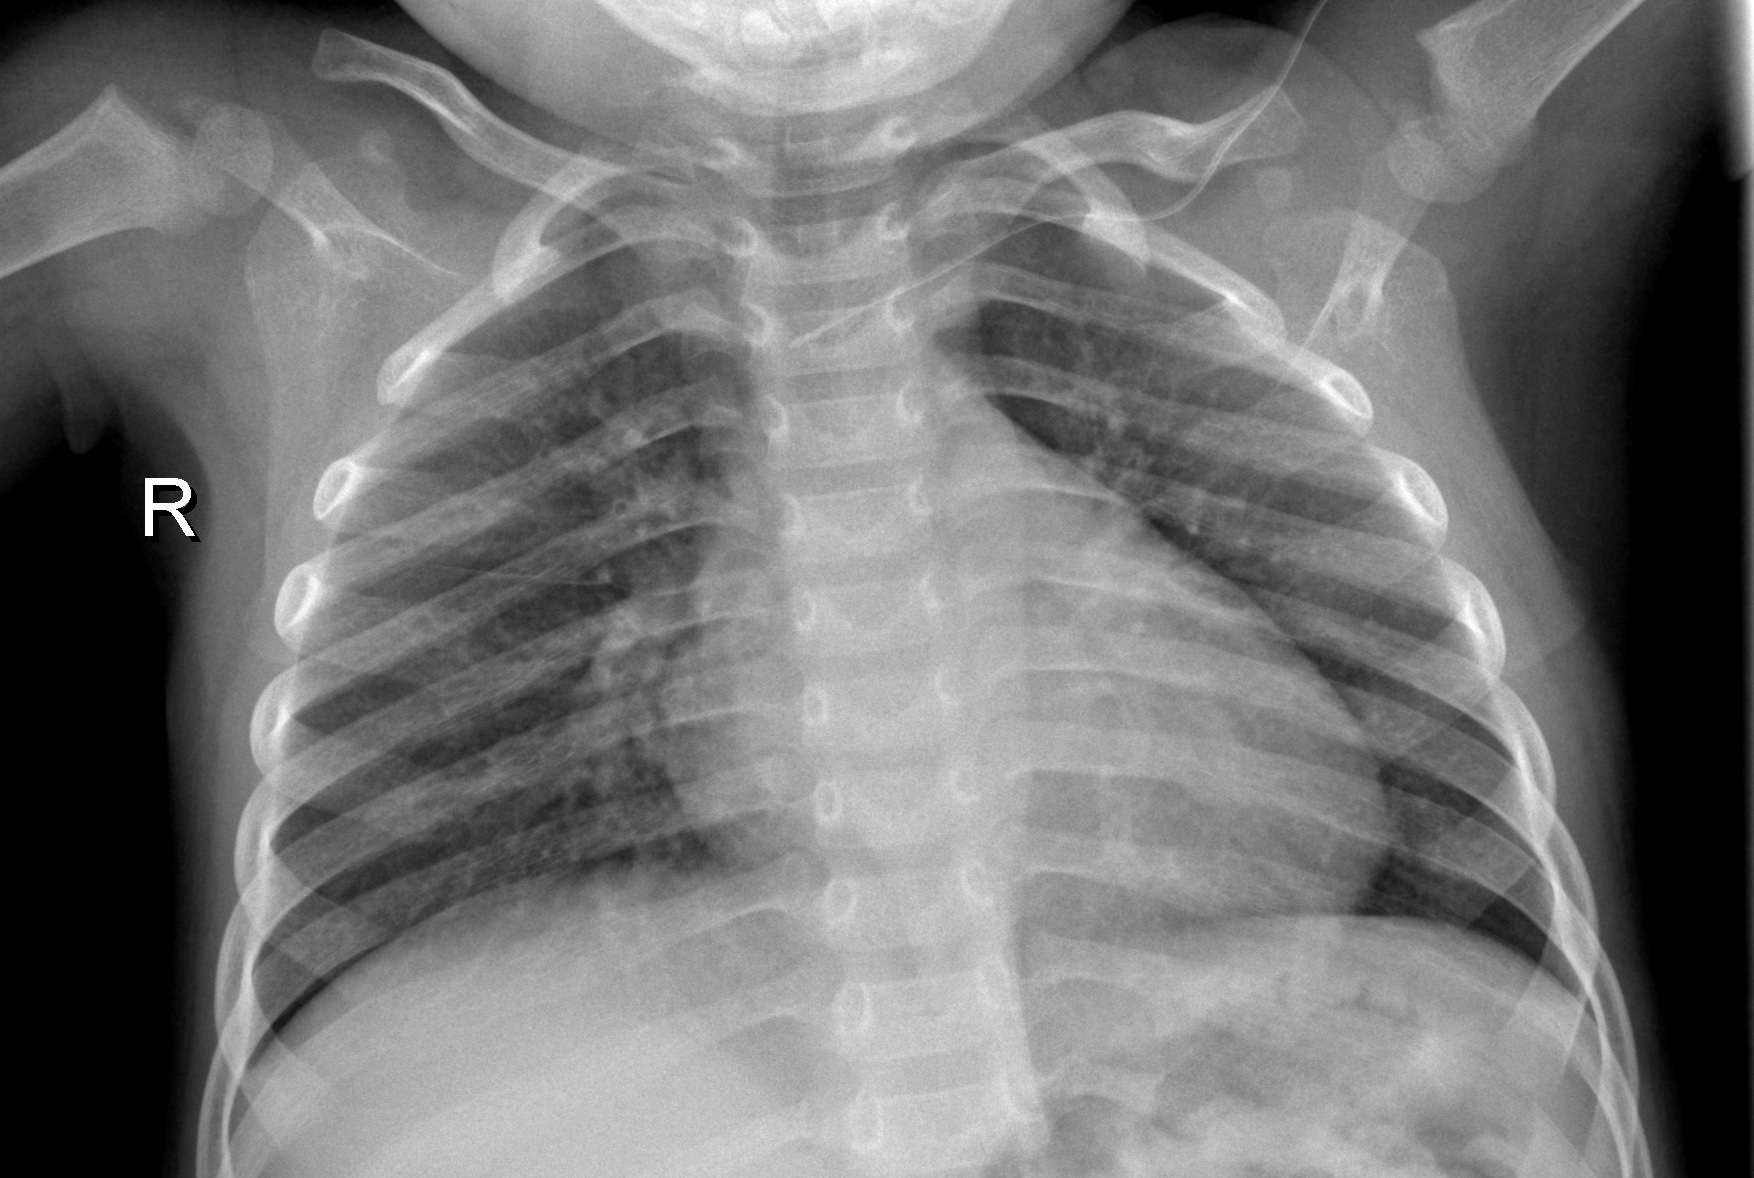
Diagnosis: NORMAL